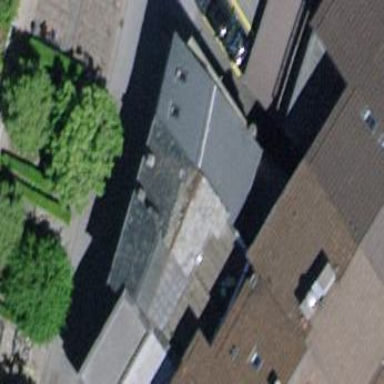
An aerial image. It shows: Gabled roof across building with apartments.